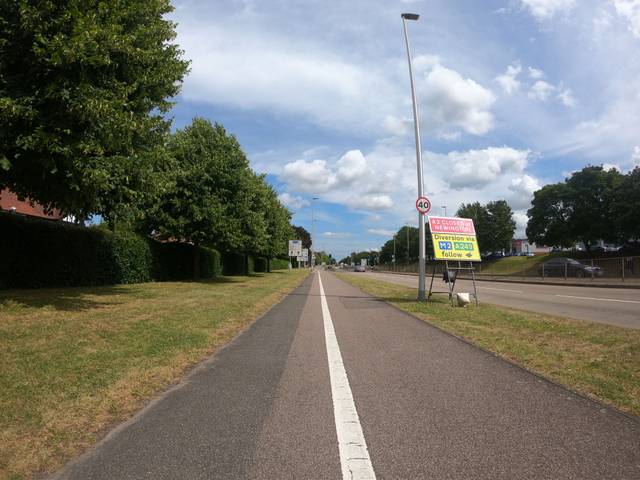
Region: United Kingdom
Coordinates: 51.37, 0.5765